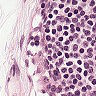
Metastatic tissue present: no